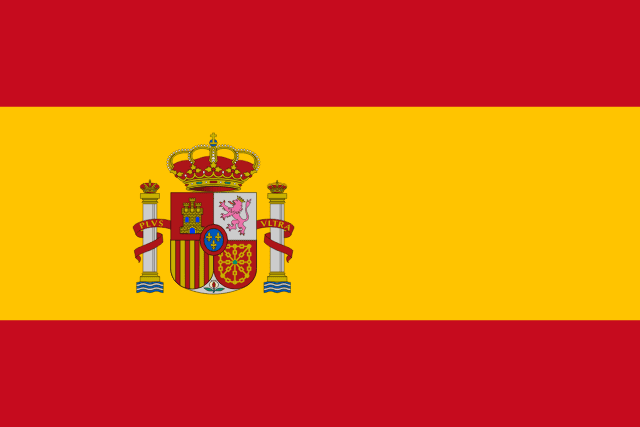
Country: Spain
Country code: es